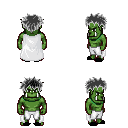
a pixel art fantasy rpg character, male body template, orc, green skin, white cape, white pants, gray bedhead hairstyle, black slippers, four views (front, back, left, right), 2x2 character sprite sheet, small pixel art, hard edges, no anti-aliasing